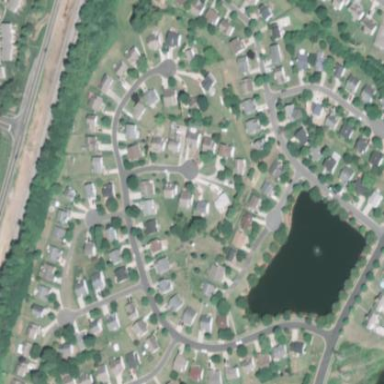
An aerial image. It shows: Single-family residential area.